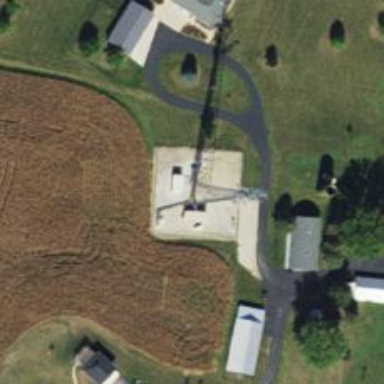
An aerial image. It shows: Mast structure.